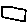
Label: square